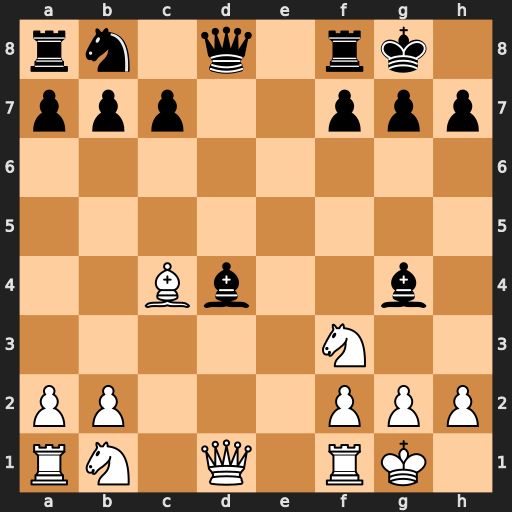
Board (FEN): rn1q1rk1/ppp2ppp/8/8/2Bb2b1/5N2/PP3PPP/RN1Q1RK1
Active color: w
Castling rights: -
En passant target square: -
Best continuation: Qxd4 Bxf3 Qxd8 Rxd8 gxf3